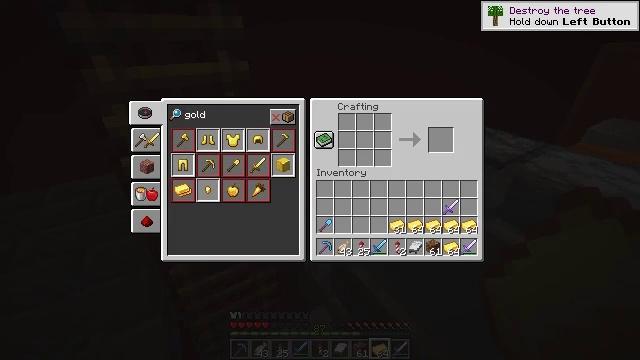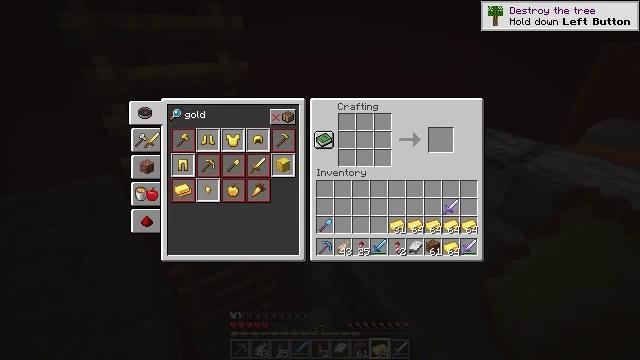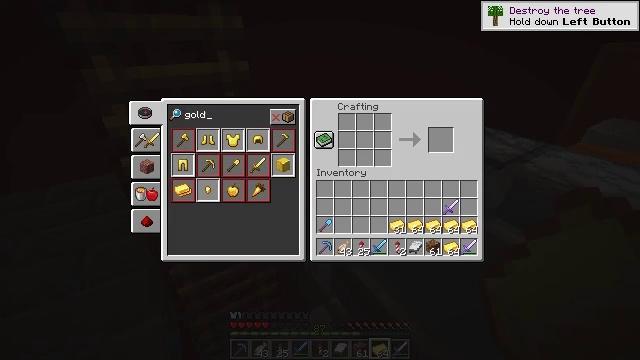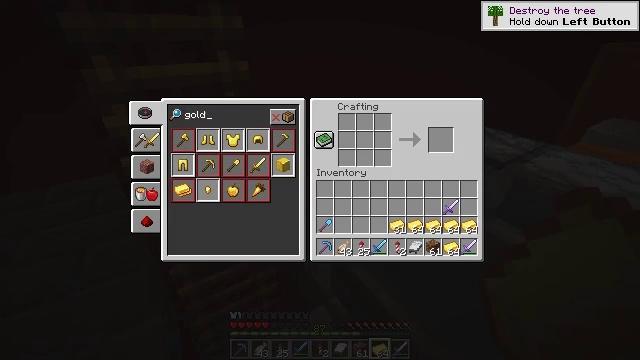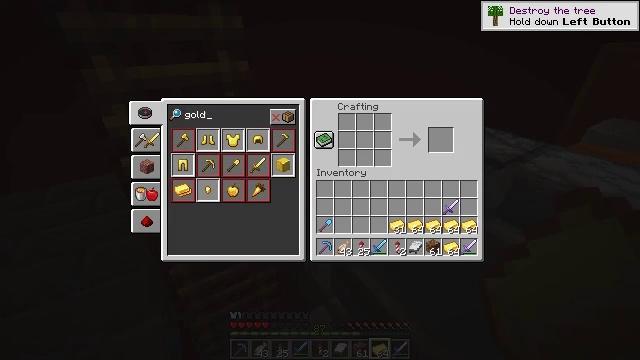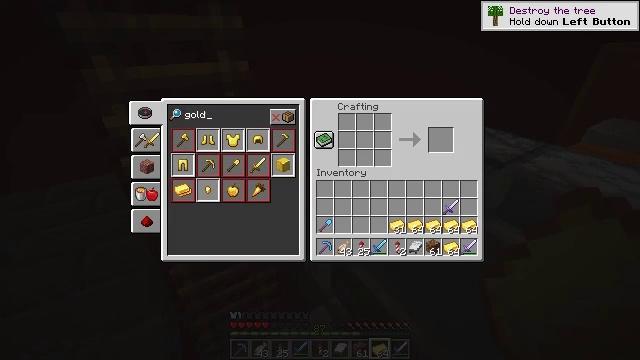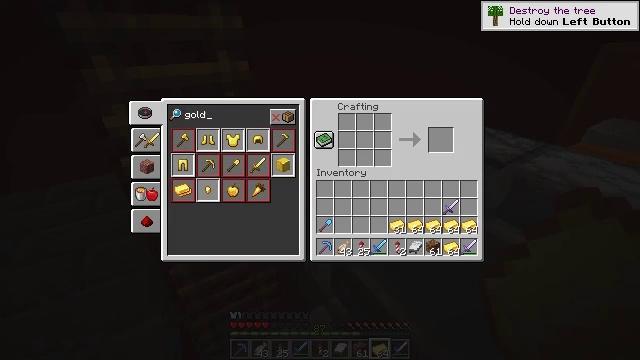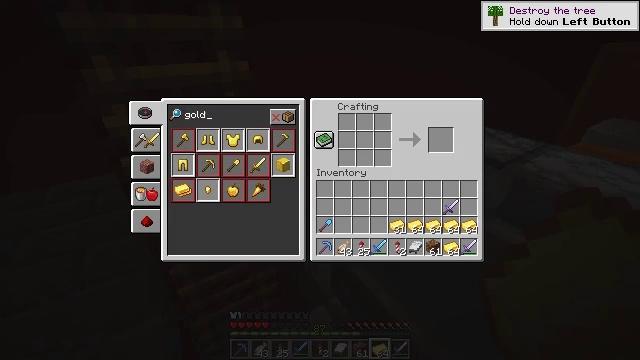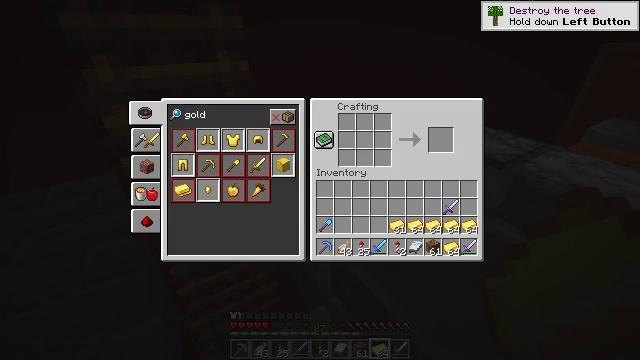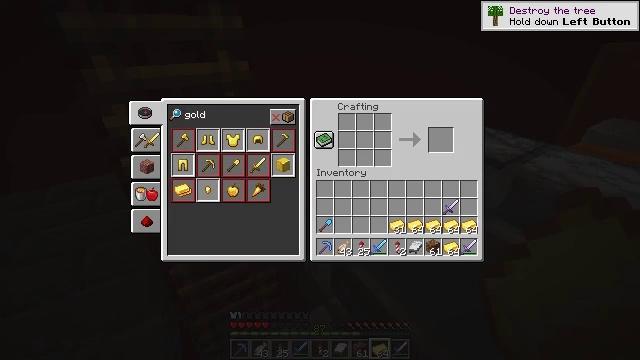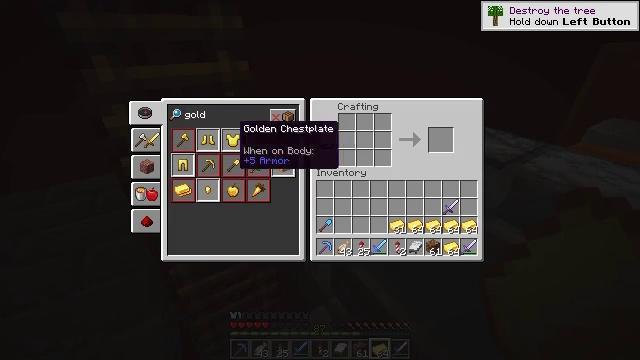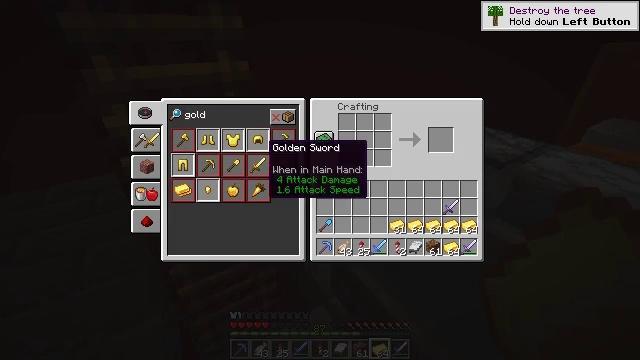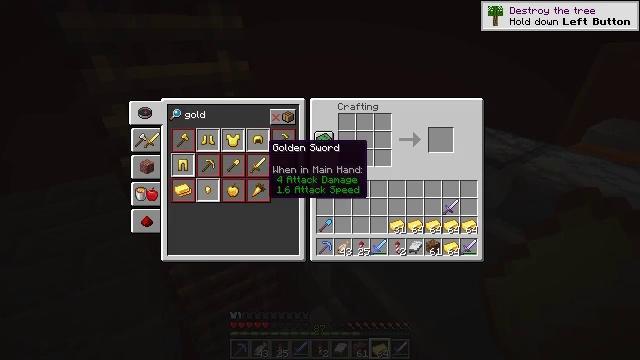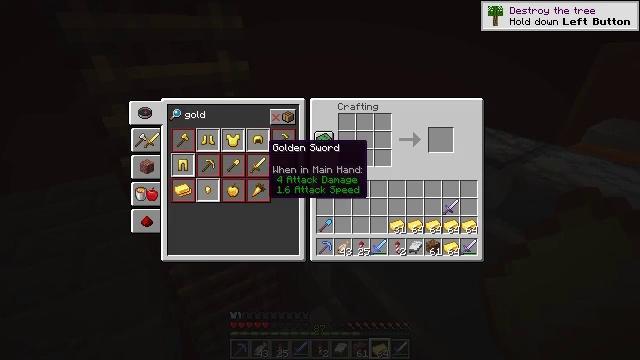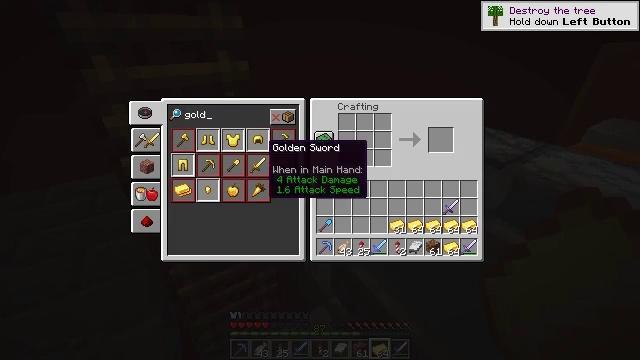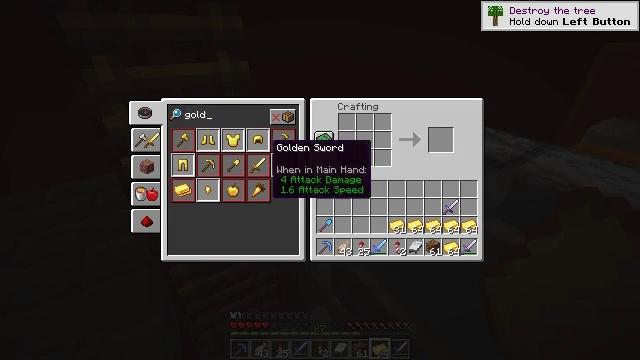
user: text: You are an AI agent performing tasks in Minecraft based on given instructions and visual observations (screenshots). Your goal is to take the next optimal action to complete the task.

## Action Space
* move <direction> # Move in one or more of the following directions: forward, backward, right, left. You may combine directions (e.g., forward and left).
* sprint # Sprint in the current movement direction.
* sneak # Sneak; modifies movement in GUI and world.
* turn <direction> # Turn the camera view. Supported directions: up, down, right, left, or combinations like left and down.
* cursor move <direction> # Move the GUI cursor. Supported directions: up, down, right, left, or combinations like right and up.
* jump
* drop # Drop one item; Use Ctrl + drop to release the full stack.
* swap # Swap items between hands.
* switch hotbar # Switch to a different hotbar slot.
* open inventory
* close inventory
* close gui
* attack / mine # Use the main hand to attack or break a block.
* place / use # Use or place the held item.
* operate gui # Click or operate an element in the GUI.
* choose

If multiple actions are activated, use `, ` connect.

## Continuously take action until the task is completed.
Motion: motion action
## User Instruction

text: Combine gold ingots in the crafting table to get a gold block.
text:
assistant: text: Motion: no_op
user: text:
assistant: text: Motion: no_op
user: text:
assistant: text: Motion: no_op
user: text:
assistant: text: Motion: no_op
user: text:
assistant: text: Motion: no_op
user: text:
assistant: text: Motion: no_op
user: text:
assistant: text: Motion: no_op
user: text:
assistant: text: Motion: no_op
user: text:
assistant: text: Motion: no_op
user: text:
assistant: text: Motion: cursor move right and down
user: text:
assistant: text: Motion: cursor move right and down
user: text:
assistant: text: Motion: no_op
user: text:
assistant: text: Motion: no_op
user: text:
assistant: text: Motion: no_op
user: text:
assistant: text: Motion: sneak
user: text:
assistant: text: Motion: sneak
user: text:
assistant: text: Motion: sneak
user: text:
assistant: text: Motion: sneak
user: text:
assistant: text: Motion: sneak
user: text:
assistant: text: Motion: sneak
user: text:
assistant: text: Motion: sneak
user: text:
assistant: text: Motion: sneak
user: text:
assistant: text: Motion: sneak
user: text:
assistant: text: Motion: sneak, operate gui
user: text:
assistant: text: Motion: sneak, operate gui
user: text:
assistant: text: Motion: sneak, operate gui
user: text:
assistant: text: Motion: sneak
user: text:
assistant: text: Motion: sneak
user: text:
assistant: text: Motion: sneak
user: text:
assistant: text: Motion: sneak